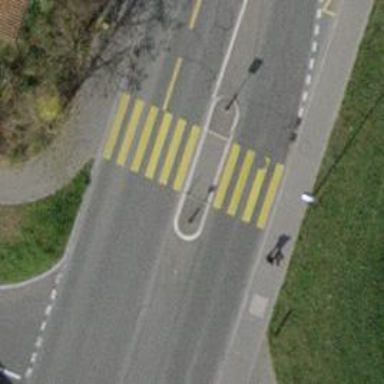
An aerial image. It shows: Marked crossing with pedestrian island.